Aerial crown-view tile of a tropical tree (Barro Colorado Island, Panama), acquired 20241014:
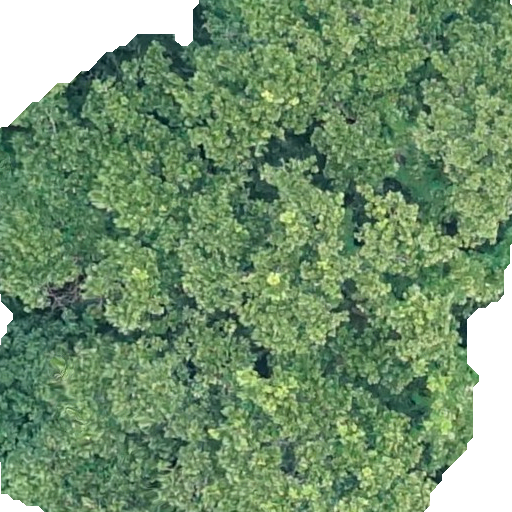
Species: Anacardium excelsum
GBIF accepted scientific name: Anacardium excelsum
Crown area: 422.644 m²